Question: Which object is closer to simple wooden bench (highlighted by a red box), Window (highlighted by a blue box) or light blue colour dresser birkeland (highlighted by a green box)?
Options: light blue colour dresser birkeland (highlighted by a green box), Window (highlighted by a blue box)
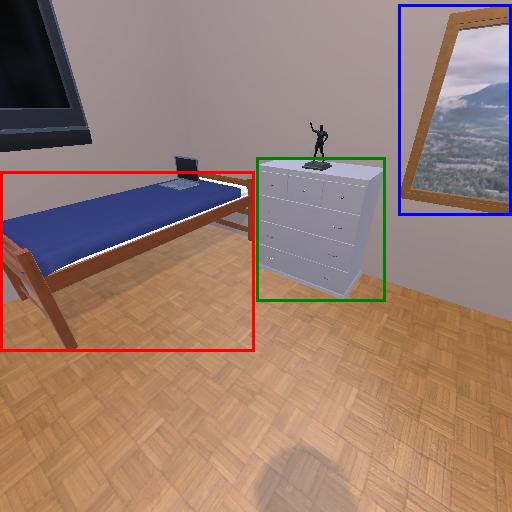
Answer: light blue colour dresser birkeland (highlighted by a green box)